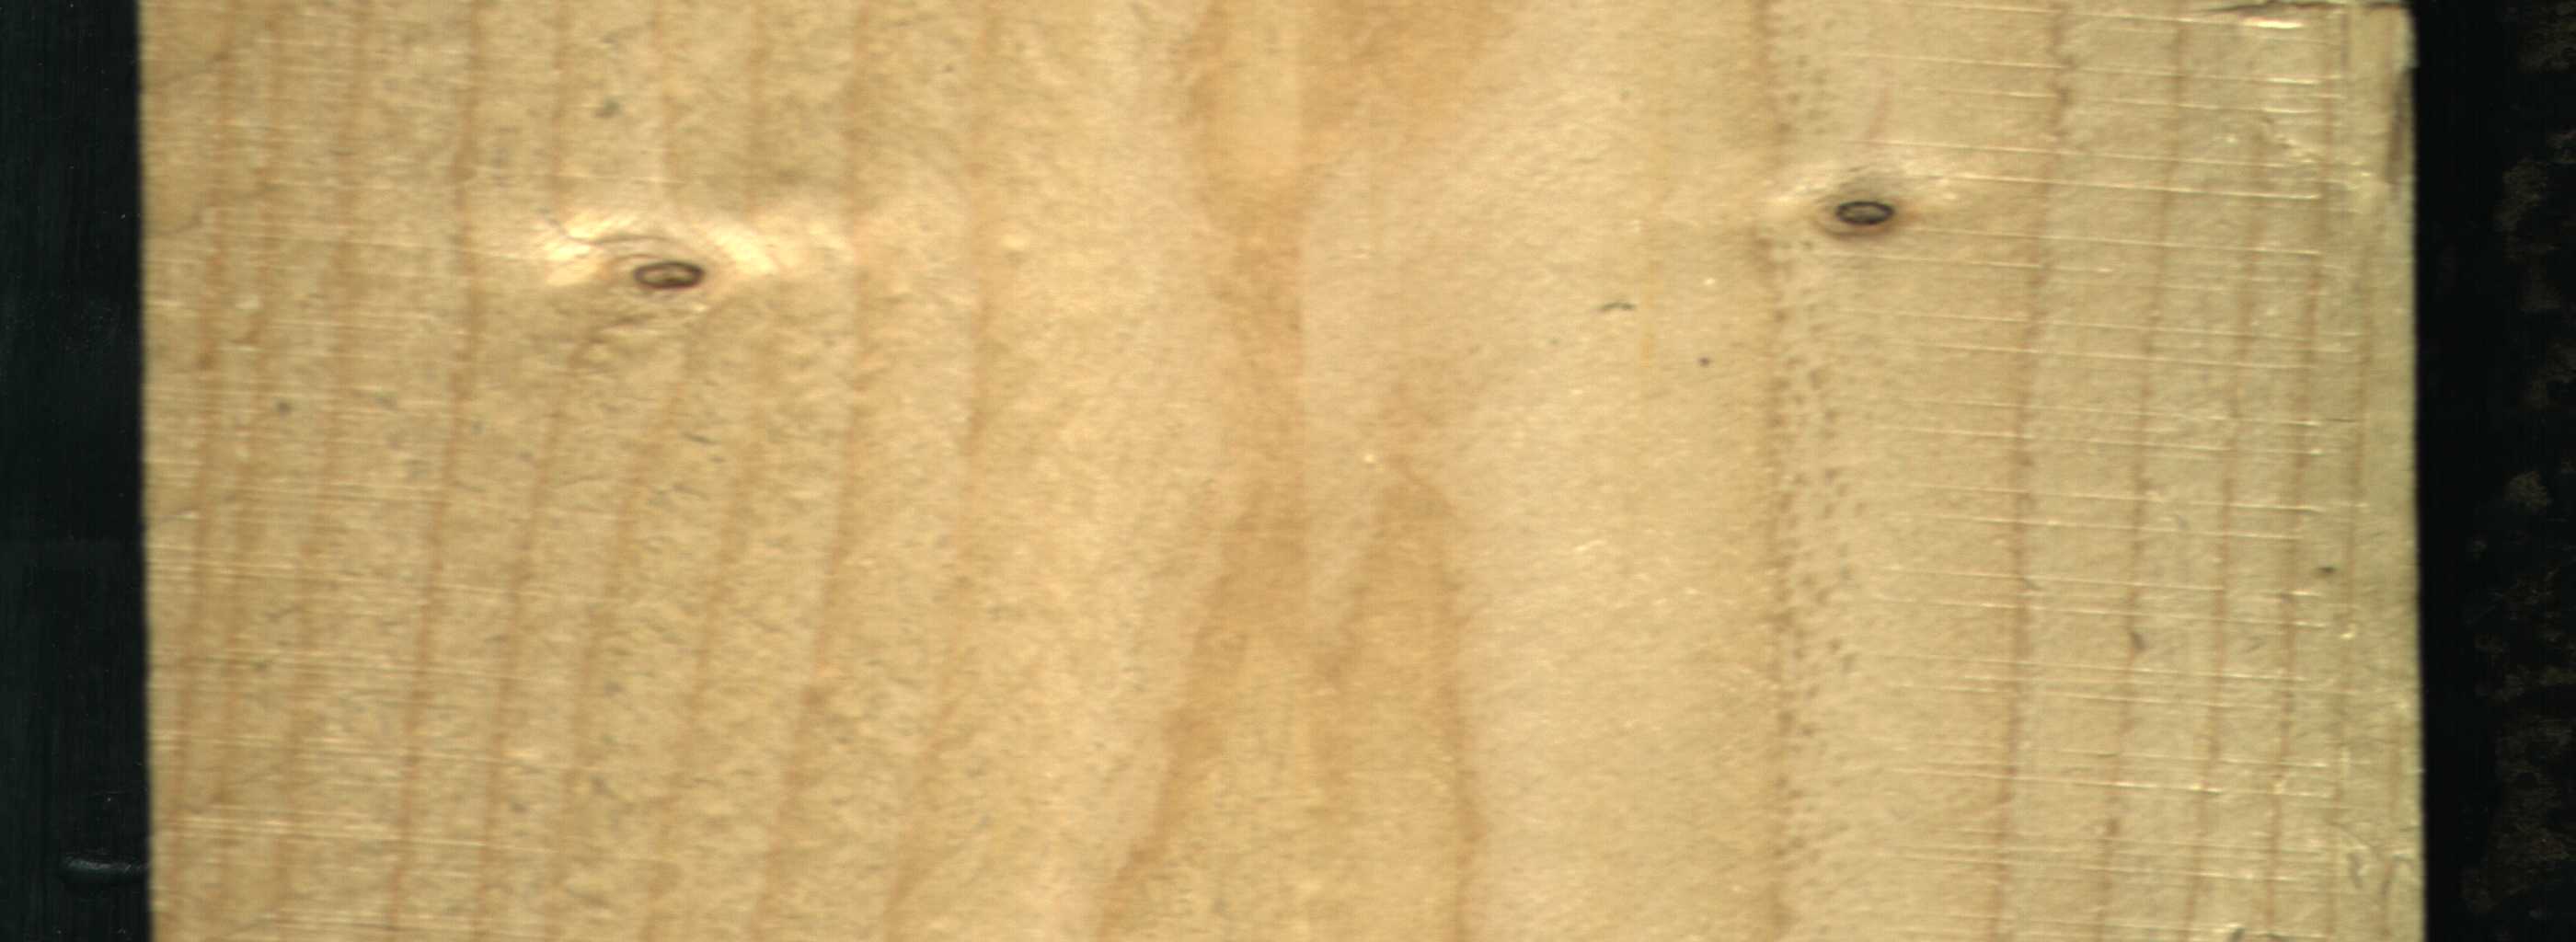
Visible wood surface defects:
Live_Knot
Live_Knot